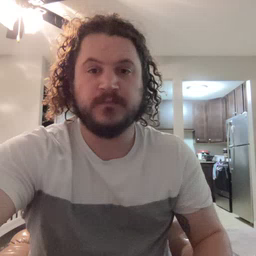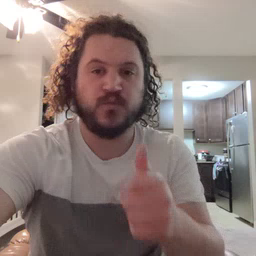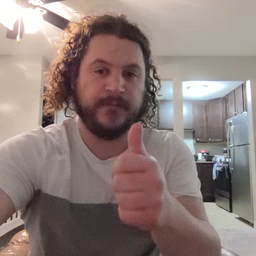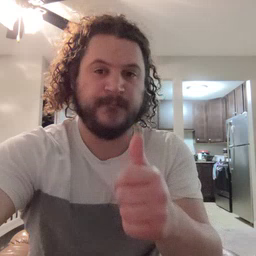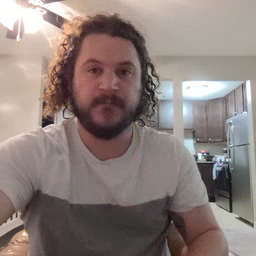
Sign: yourself